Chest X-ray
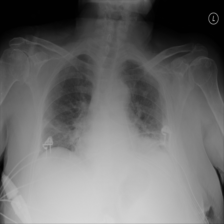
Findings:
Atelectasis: positive
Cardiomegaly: negative
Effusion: negative
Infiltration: negative
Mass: negative
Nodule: negative
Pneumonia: negative
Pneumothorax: negative
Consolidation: negative
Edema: negative
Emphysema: negative
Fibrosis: negative
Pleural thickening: negative
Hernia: negative